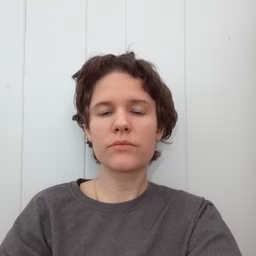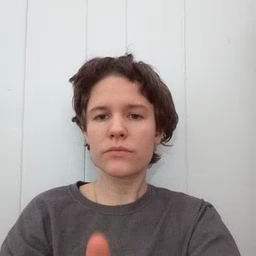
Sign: not